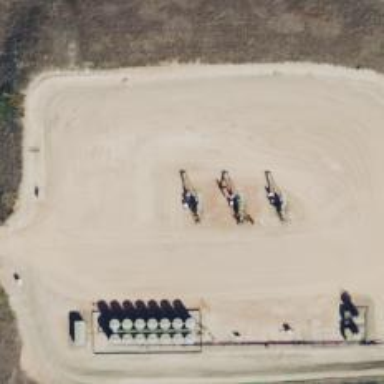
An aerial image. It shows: Petroleum well that is man-made.